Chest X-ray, AP view. Patient: 6 years old, sex F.
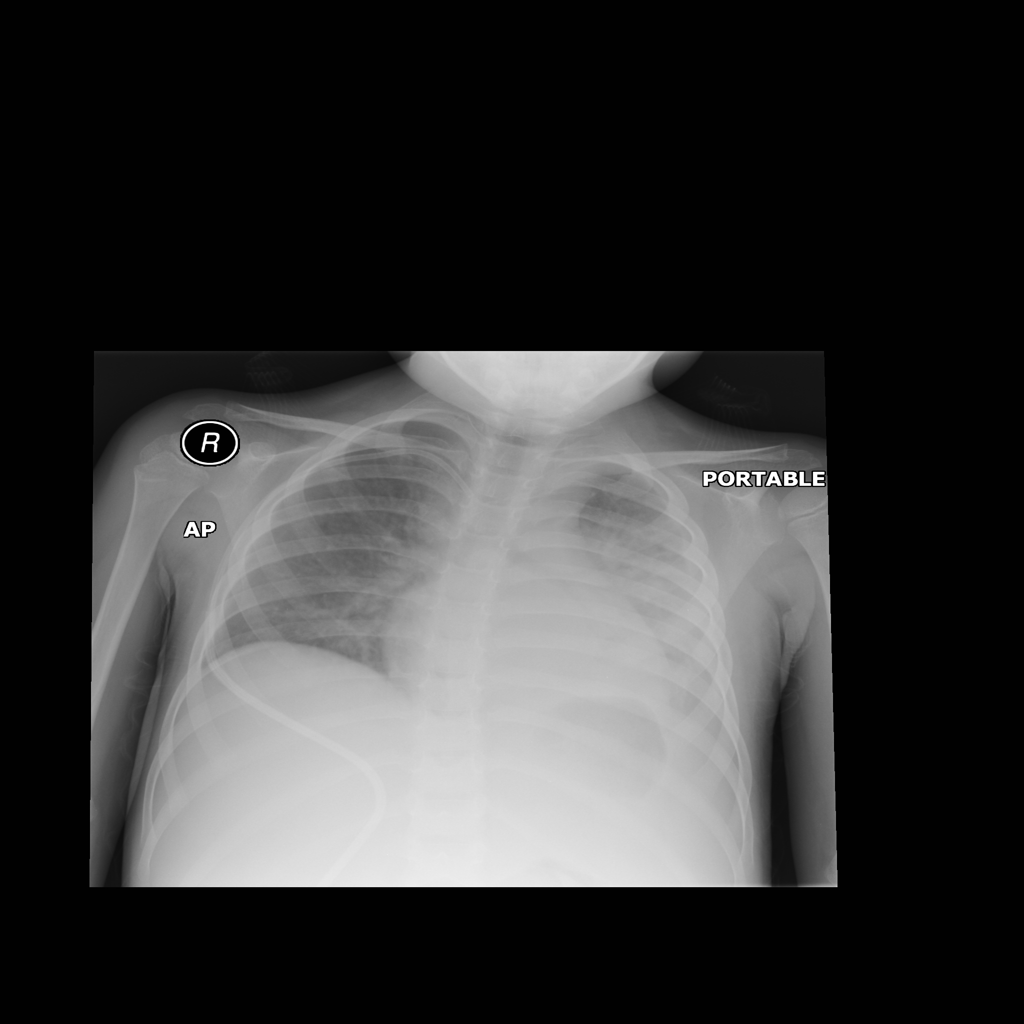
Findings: Consolidation, Edema, Effusion, Infiltration